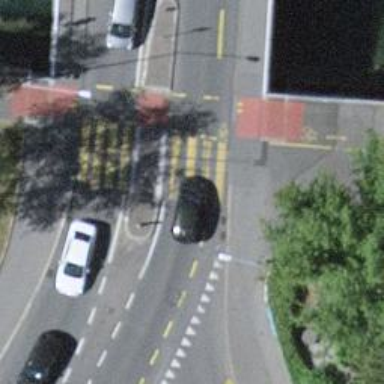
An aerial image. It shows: Kerb serving as barrier.